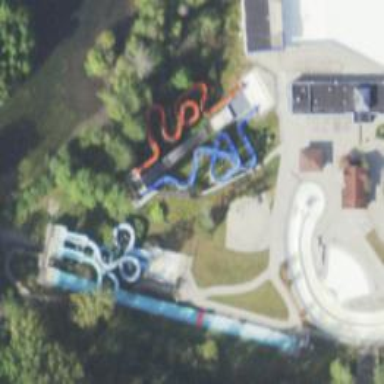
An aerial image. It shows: Canal featuring water slide attraction.